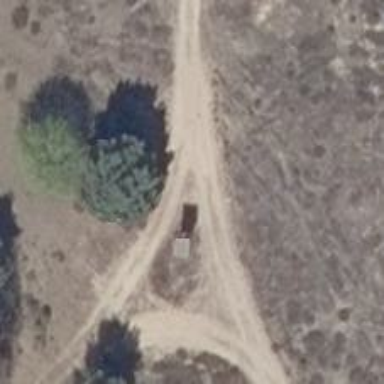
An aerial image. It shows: Shelter that serves as hunting stand.